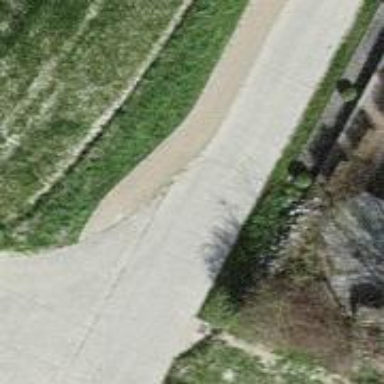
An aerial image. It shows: Sidewalk along the footway.